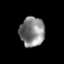
Tissue: prostate
Cell type: T cells
Senescence score: 0.3124
Nuclear area (px): 718
Mean DAPI intensity: 131.319